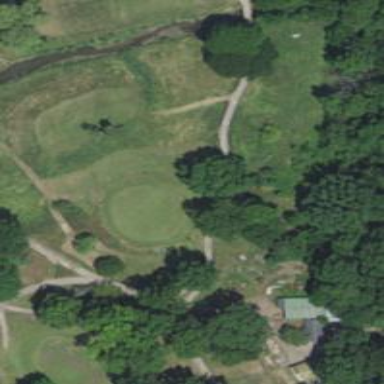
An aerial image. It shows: Golf fairway surrounded by grass.